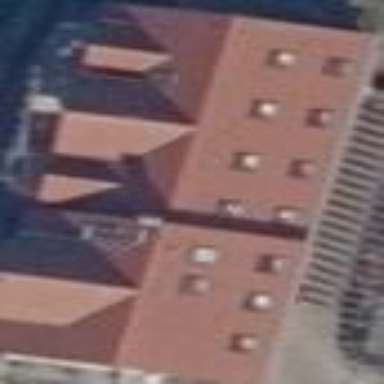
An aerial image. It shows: Guest house building.